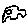
Label: car